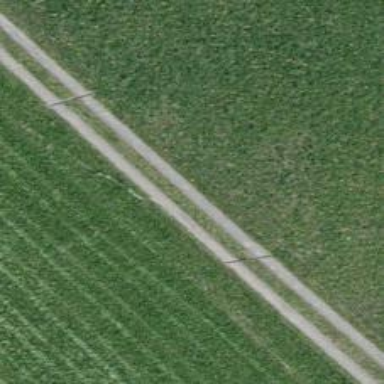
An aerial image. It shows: Agricultural vehicle on track road.